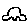
Label: car